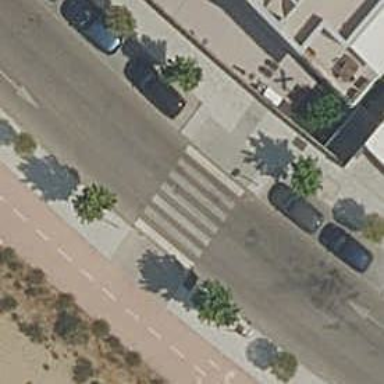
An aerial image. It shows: Uncontrolled road crossing.